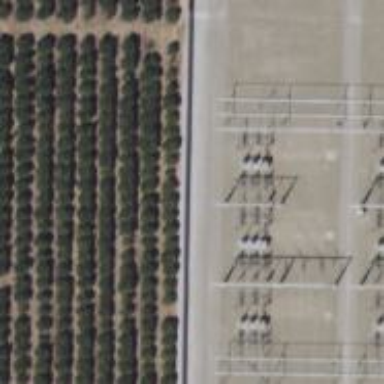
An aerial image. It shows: Switch used for power control.